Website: lowes
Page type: delivery-shipping
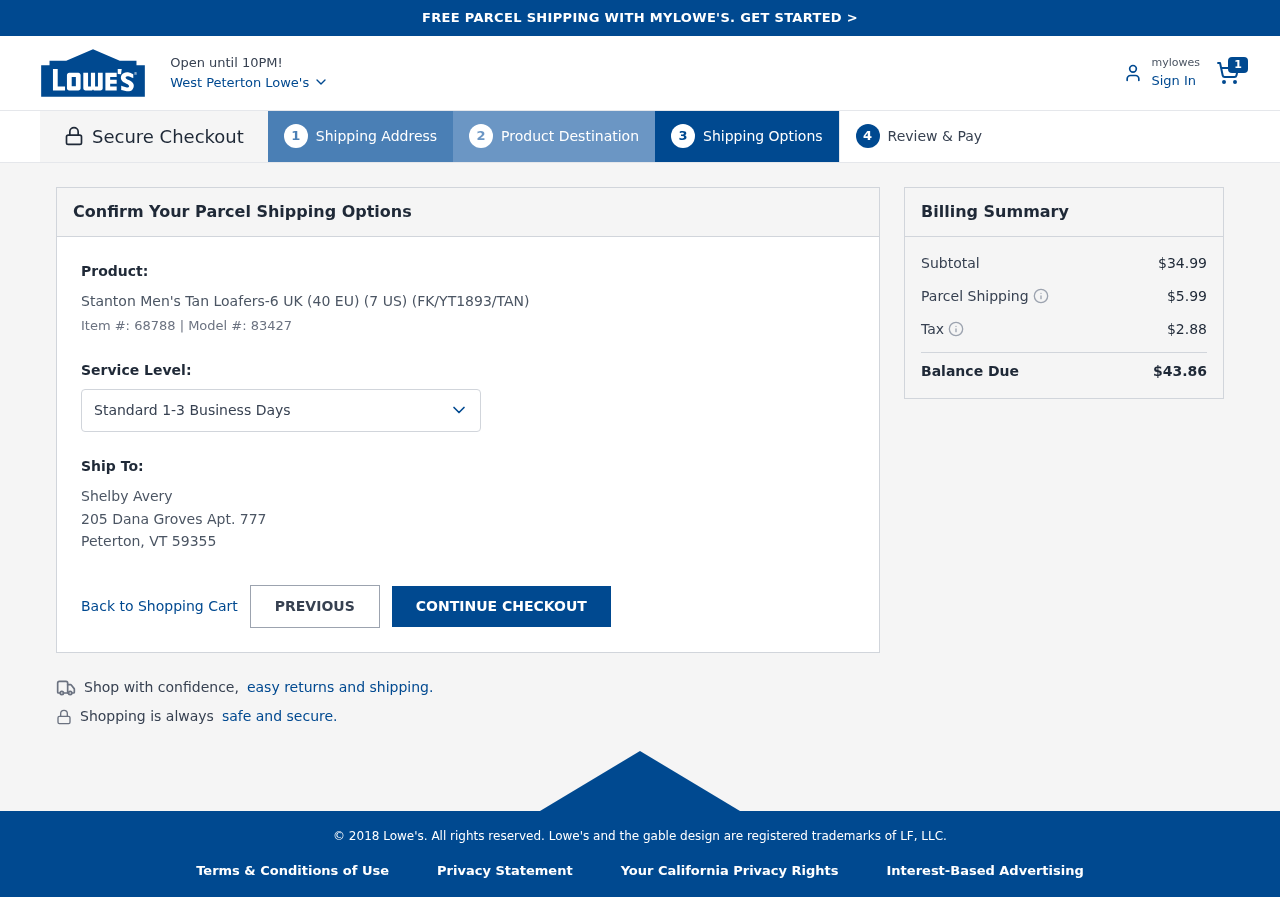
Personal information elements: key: PII_CITY
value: Peterton
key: PII_CITY_STATE_ZIP
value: Peterton, VT 59355
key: PII_FULLNAME
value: Shelby Avery
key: PII_STREET
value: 205 Dana Groves Apt. 777
Product elements: key: PRODUCT1_NAME
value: Stanton Men's Tan Loafers-6 UK (40 EU) (7 US) (FK/YT1893/TAN)
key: PRODUCT1_ITEM_NUMBER
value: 68788
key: PRODUCT1_MODEL_NUMBER
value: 83427
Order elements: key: ORDER_NUM_ITEMS
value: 1
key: ORDER_SUBTOTAL
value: $34.99
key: ORDER_SHIPPING_COST
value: $5.99
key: ORDER_TAX
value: $2.88
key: ORDER_TOTAL
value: $43.86